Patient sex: M
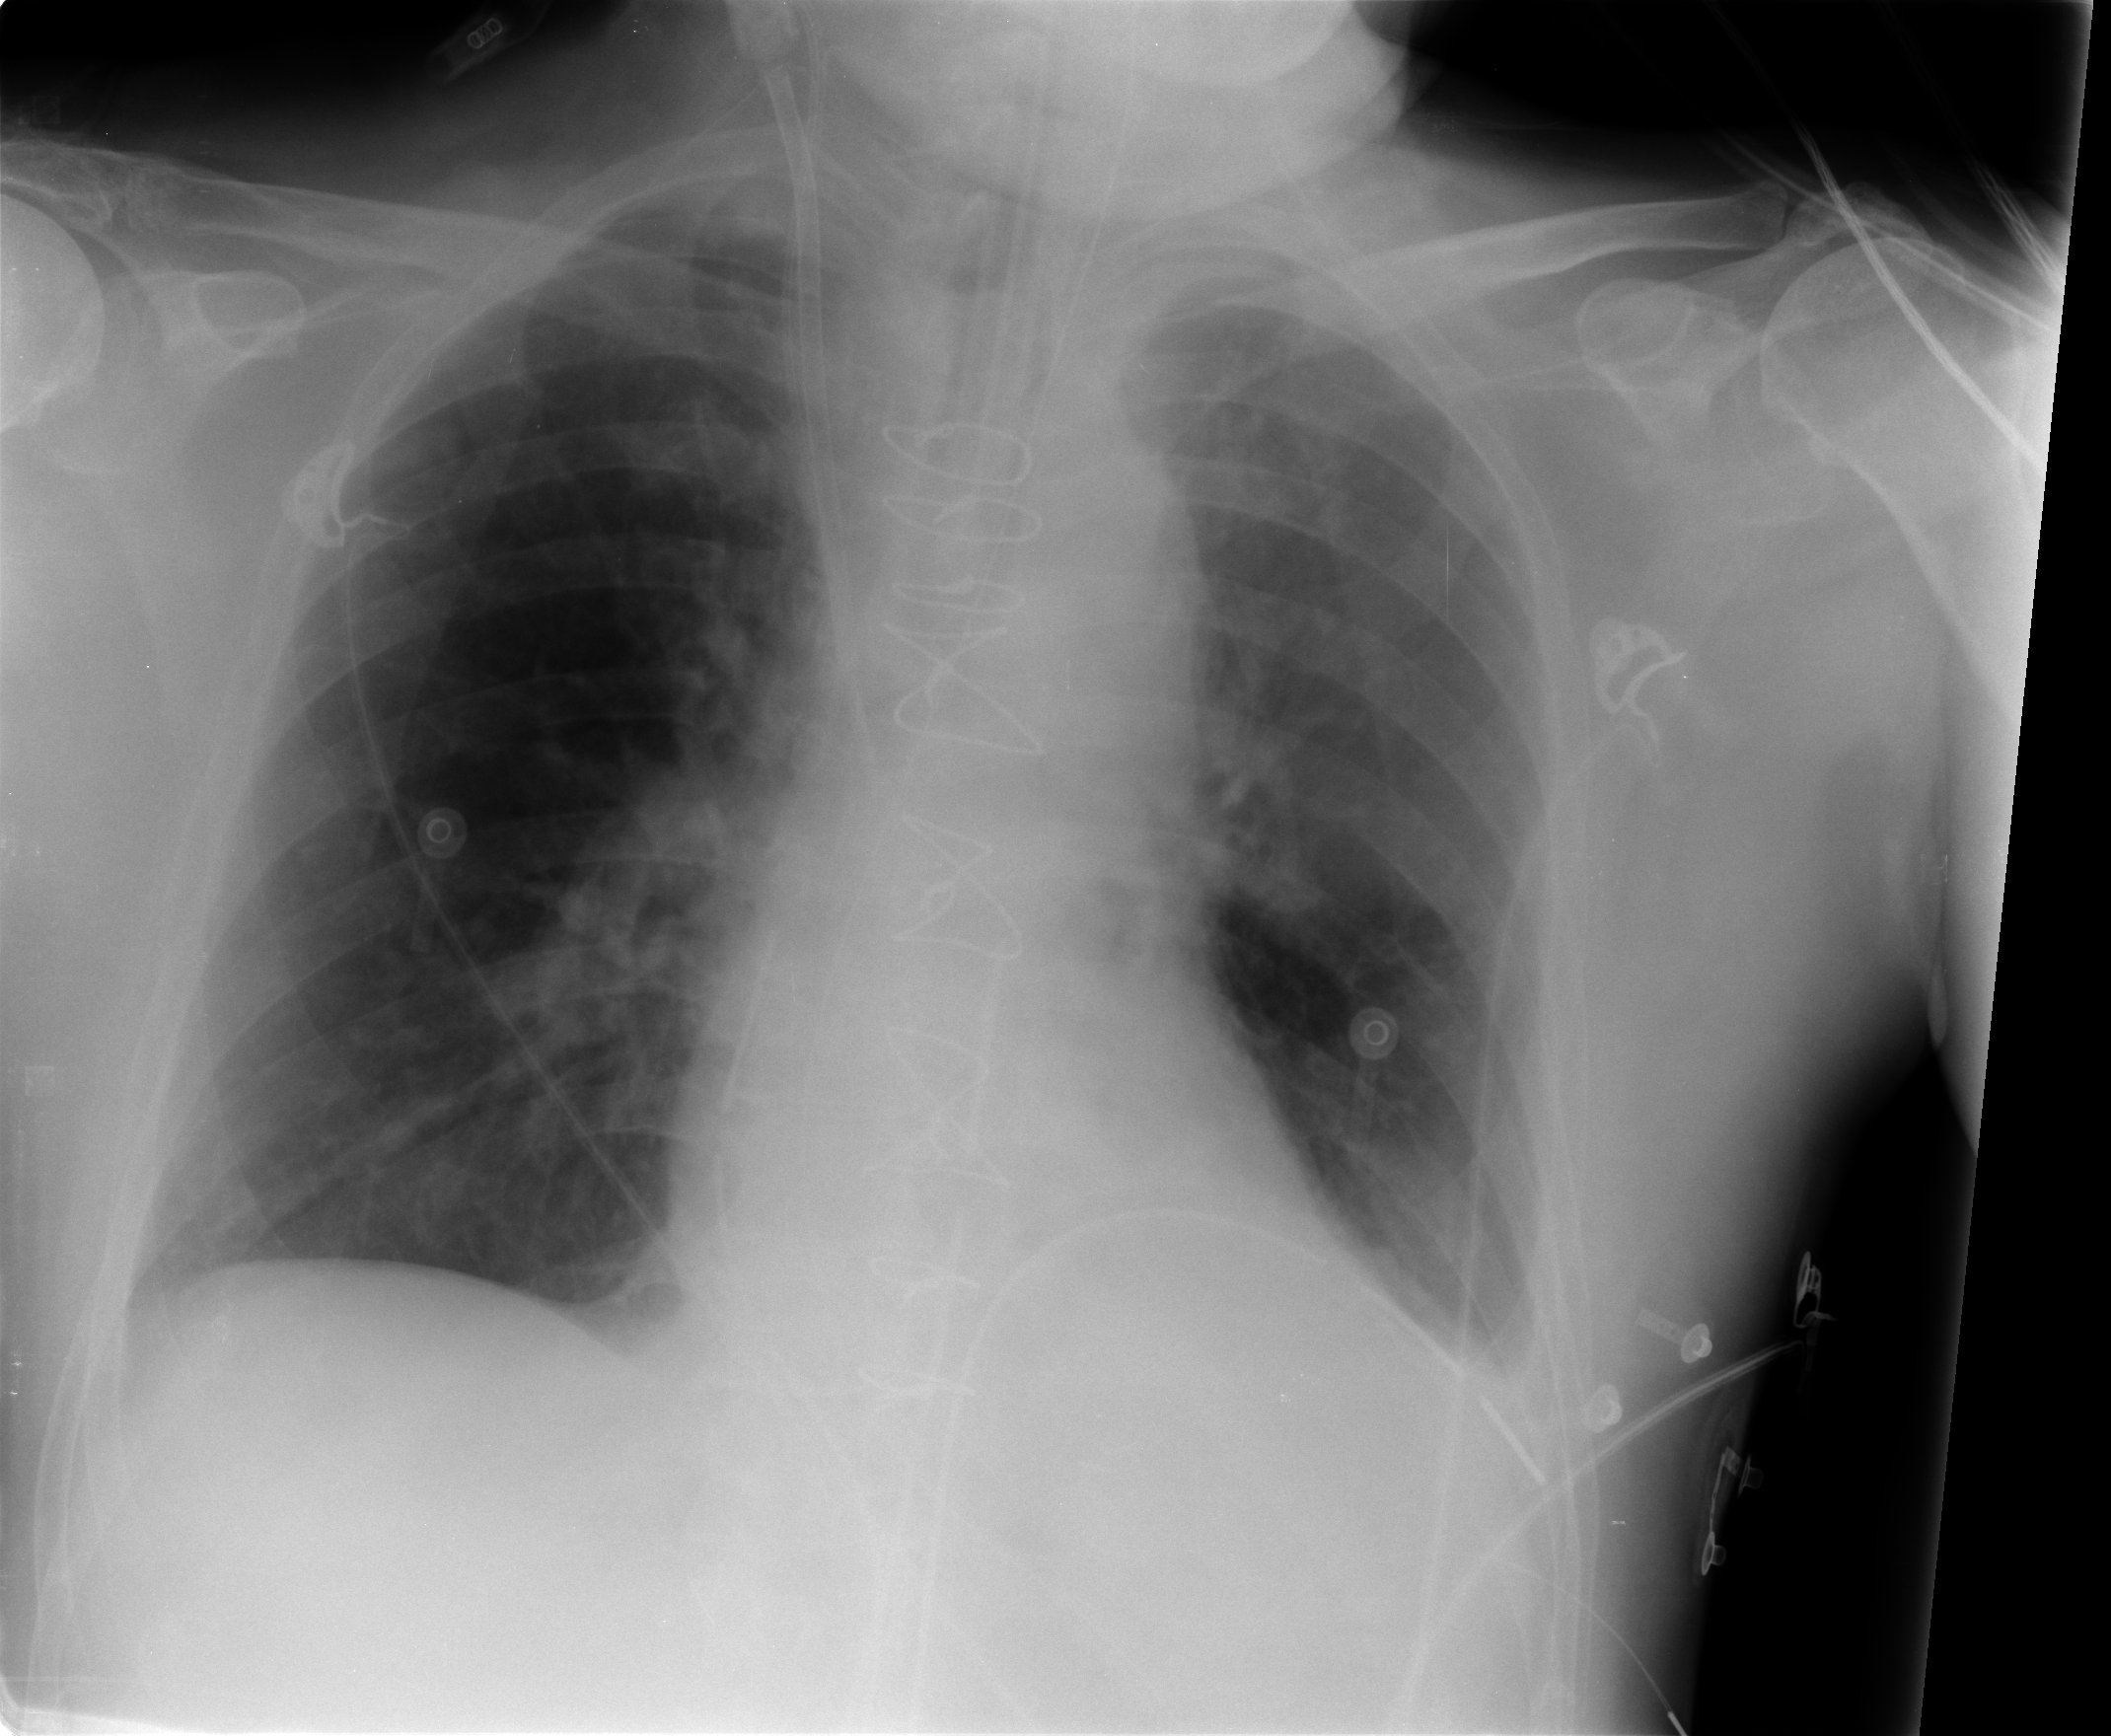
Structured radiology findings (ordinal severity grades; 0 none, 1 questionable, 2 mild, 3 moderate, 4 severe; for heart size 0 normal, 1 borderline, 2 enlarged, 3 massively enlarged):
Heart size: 0
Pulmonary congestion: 2
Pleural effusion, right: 0
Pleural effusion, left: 1
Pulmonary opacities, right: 0
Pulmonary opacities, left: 0
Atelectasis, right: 2
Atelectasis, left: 2